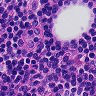
Metastatic tissue present: no